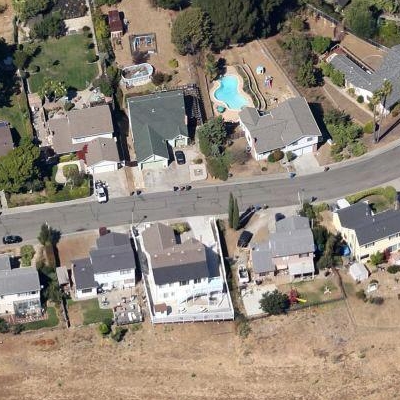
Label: fResident